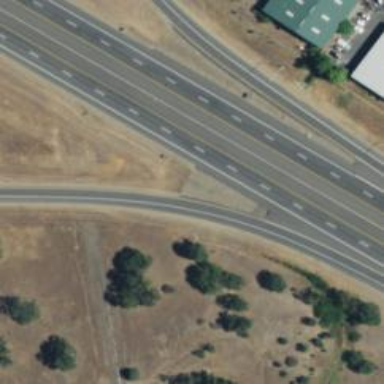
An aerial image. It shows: Asphalt trunk link road.